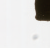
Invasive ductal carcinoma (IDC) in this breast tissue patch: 0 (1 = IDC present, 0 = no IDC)